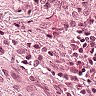
Metastatic tissue present: no